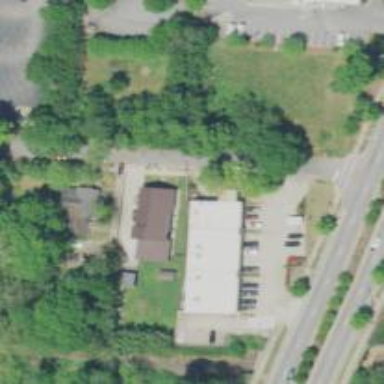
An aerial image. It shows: Clinic.